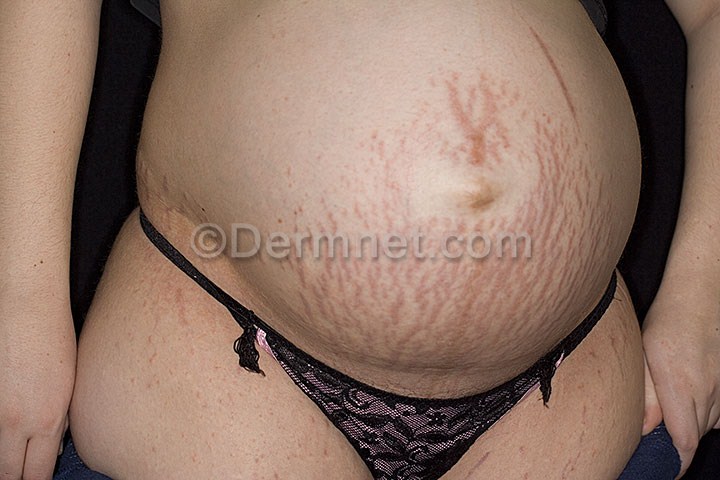
Disease: Urticaria Hives